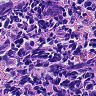
Metastatic tissue present: no